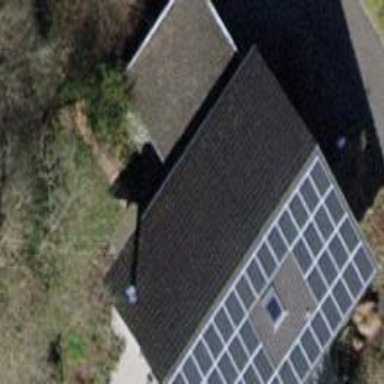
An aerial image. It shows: Garage with flat roof colored dark gray.